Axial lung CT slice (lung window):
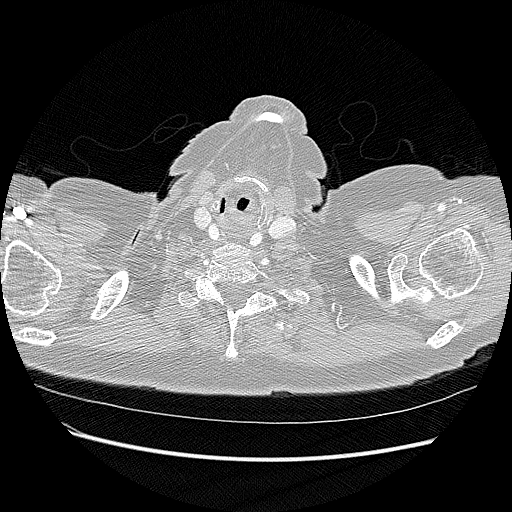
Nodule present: no